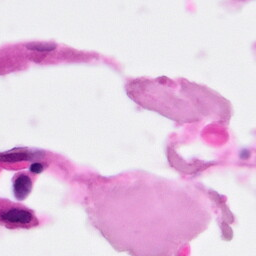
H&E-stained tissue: Pancreatic